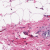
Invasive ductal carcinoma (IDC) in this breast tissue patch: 0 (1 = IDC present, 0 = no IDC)